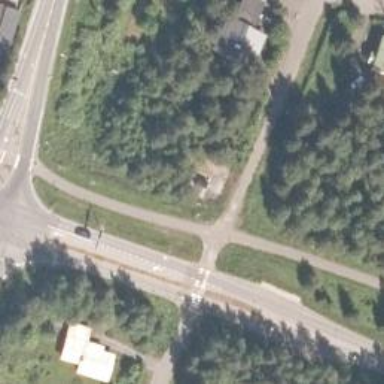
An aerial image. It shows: Asphalt cycleway.